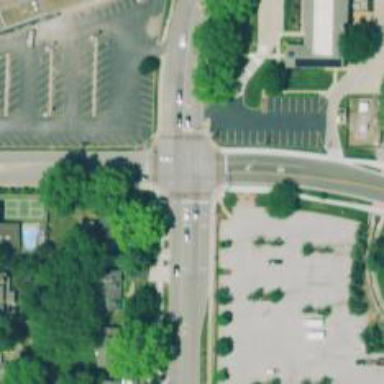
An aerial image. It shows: Solid stop line on the road marking.